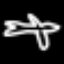
Label: airplane